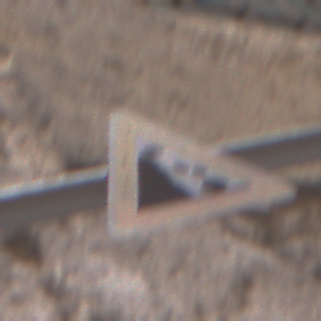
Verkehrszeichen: SteinschlagLinks
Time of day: Midday
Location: Outdoor (Urban)
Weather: PartlyCloudy
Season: NotSpecified
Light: Natural